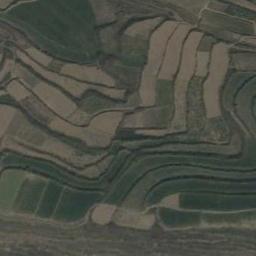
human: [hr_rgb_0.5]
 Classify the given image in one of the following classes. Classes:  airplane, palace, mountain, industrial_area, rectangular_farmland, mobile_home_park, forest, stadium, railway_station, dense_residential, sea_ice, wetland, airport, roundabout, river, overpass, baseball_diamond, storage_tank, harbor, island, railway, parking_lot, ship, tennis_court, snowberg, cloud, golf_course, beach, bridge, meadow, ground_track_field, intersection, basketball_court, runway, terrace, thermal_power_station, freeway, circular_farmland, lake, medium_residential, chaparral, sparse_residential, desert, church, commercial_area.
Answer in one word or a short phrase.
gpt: terrace